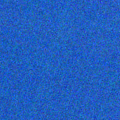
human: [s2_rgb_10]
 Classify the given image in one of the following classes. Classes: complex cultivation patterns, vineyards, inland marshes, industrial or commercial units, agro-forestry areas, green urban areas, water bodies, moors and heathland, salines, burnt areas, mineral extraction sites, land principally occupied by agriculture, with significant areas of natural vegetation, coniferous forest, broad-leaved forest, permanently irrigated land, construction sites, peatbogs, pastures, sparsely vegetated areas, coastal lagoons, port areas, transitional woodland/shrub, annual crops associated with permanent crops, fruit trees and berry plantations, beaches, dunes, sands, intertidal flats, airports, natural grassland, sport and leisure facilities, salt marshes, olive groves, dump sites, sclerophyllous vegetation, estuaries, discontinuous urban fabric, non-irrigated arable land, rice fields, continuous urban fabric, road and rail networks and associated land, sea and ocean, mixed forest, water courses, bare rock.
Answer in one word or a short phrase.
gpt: sea and ocean